Interaction volume radius: 5 \u00c5
Interaction volume height: 30 \u00c5
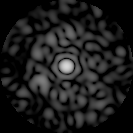
Disorder parameter: 0.8284